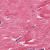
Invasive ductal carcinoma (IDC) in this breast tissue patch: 0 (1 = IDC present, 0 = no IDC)